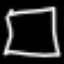
Label: square